Field crop: maize
Growth stage: 2
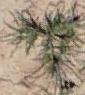
Species: salsola